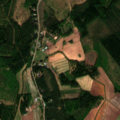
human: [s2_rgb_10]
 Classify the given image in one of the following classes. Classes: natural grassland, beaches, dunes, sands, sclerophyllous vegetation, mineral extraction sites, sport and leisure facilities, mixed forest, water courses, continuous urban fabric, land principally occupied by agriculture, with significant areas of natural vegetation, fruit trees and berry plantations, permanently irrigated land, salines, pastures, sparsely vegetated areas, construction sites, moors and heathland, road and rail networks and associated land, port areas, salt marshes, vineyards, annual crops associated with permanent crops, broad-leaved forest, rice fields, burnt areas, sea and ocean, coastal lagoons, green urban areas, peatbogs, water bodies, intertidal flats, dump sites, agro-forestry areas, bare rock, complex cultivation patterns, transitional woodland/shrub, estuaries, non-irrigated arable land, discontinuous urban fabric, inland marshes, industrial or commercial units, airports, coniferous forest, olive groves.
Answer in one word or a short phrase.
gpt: non-irrigated arable land, land principally occupied by agriculture, with significant areas of natural vegetation, coniferous forest, mixed forest, transitional woodland/shrub